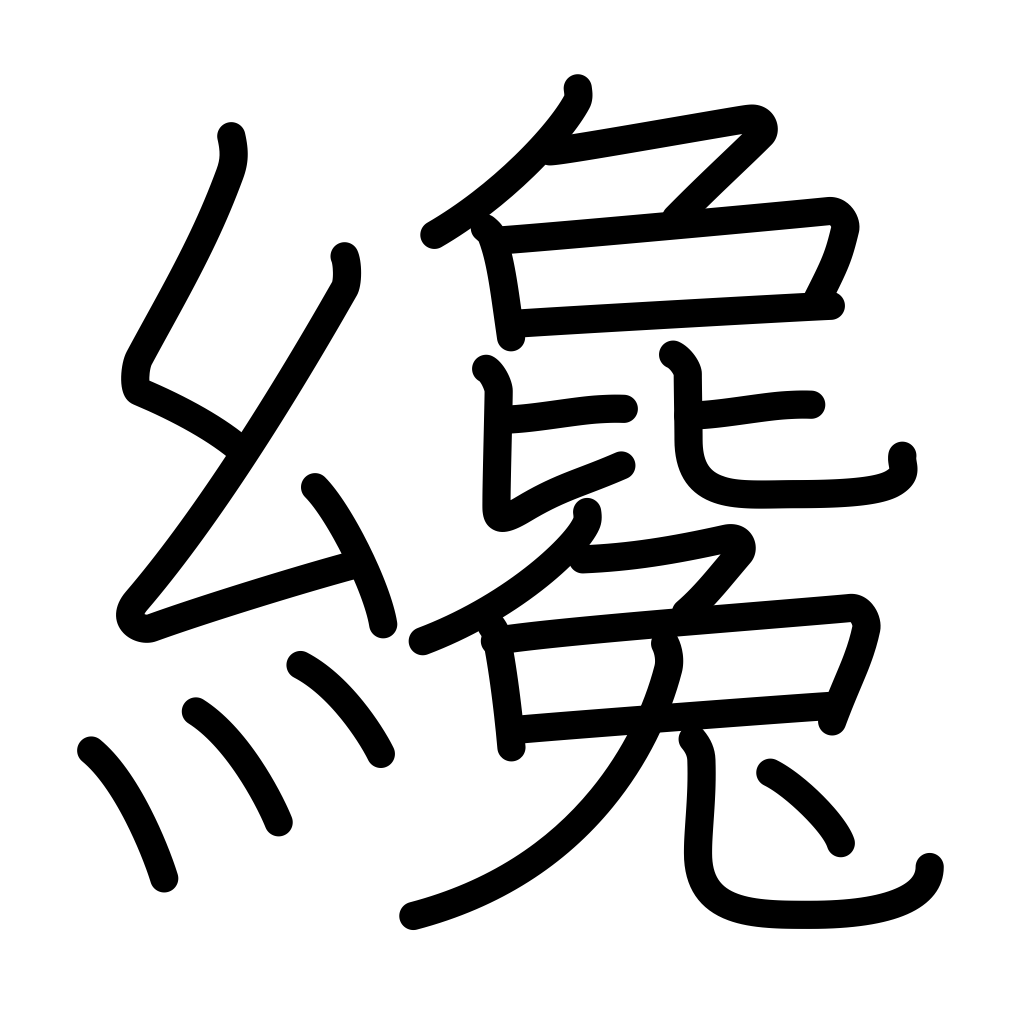
Meaning: a little